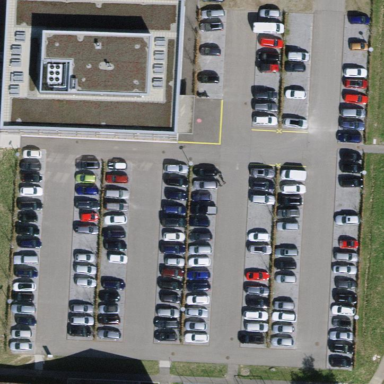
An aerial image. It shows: Street-side parking area.